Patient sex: M
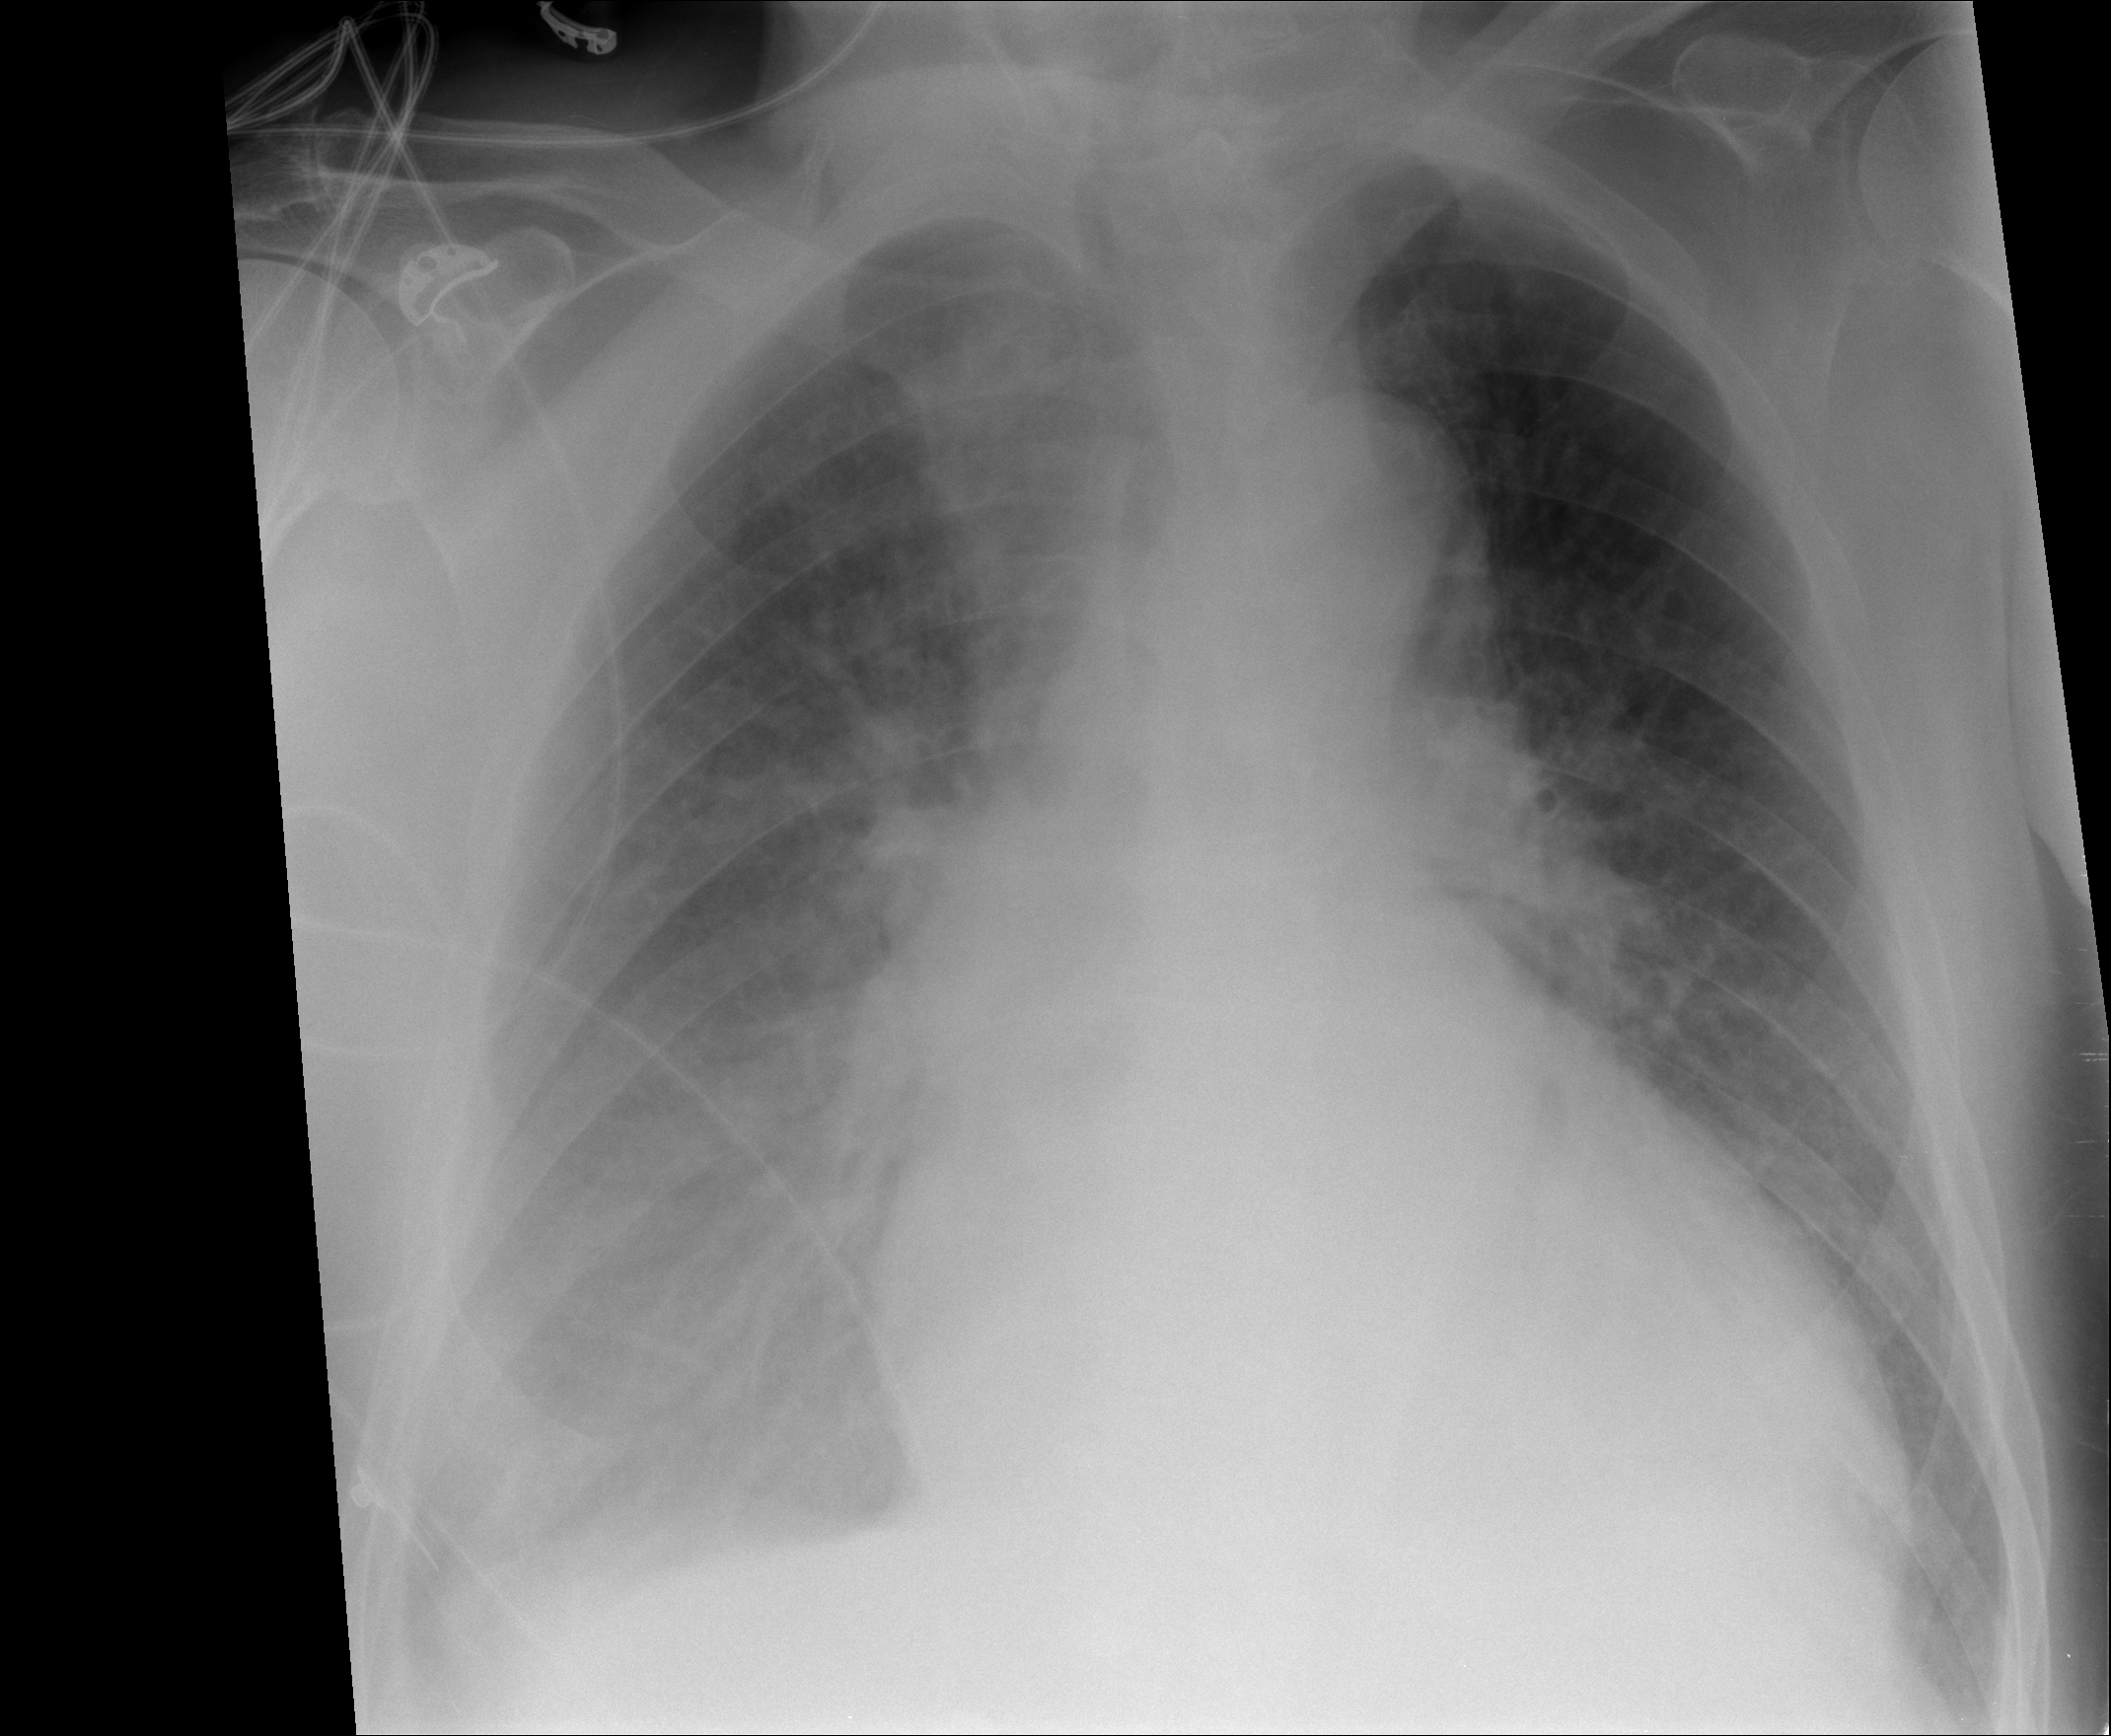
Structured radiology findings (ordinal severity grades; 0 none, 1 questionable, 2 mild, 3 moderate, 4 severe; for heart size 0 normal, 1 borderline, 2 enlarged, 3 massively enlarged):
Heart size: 2
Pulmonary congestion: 0
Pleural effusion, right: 2
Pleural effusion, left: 0
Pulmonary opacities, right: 0
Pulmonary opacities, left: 0
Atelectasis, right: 0
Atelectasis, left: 0